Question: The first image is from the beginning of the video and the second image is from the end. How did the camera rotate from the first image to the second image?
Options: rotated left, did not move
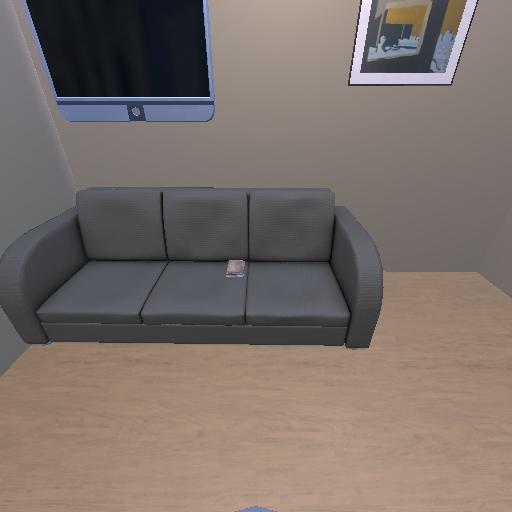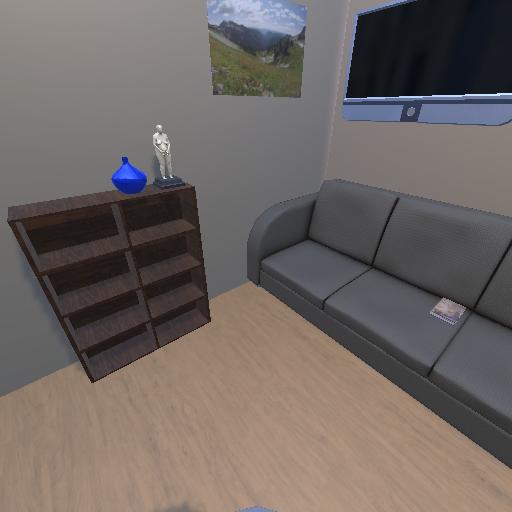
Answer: rotated left